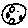
Label: moon